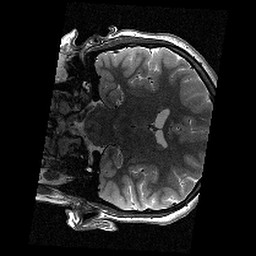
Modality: T2w
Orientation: coronal
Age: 11
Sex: female
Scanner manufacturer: siemens
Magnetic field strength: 3 T
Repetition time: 9.23 s
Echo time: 0.067 s